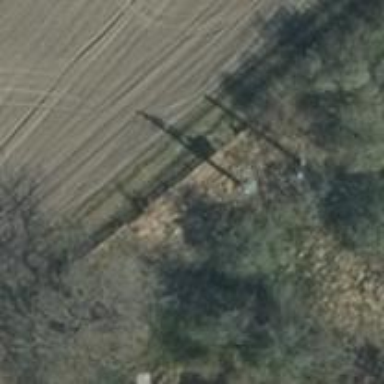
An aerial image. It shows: Power pole.